Interaction volume radius: 5 \u00c5
Interaction volume height: 10 \u00c5
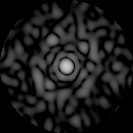
Disorder parameter: 0.8162